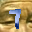
Label: 7